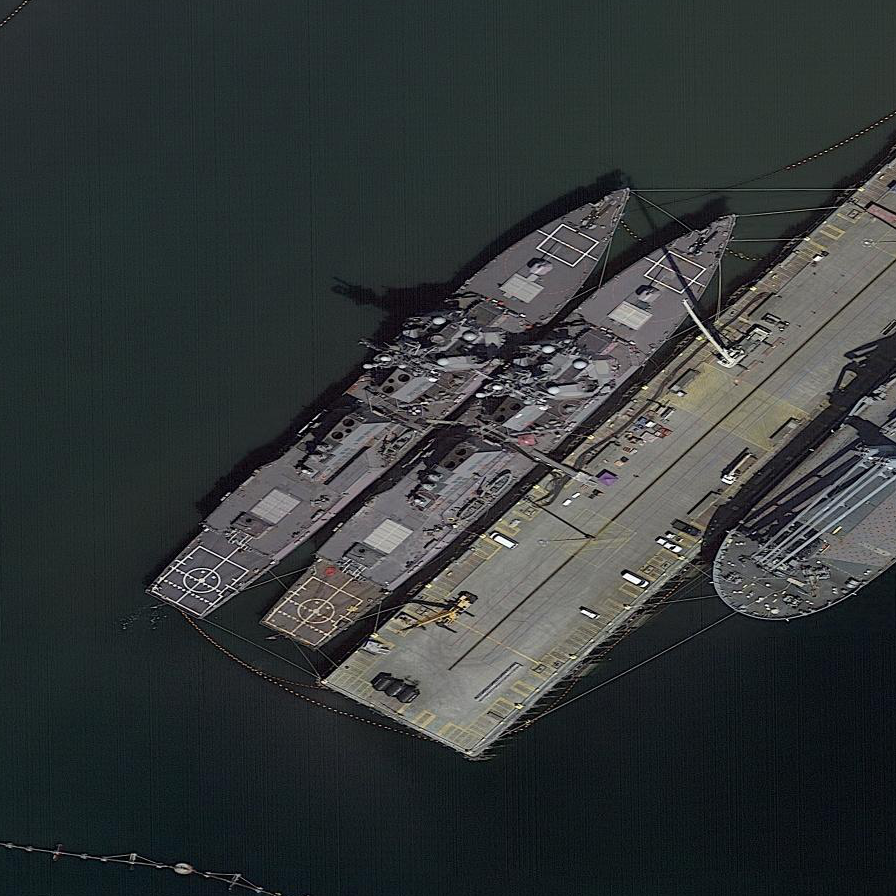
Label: destroyer